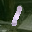
Label: 1